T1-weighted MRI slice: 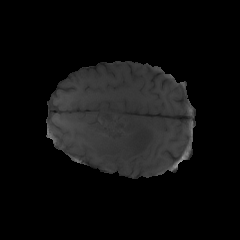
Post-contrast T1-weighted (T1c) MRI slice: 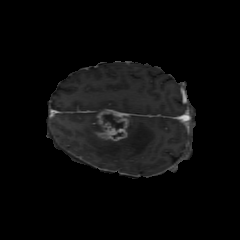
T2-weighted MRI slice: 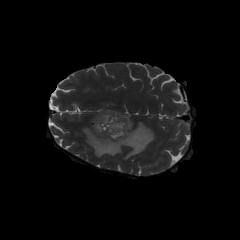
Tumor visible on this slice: yes